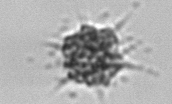
Label: Dictyocha